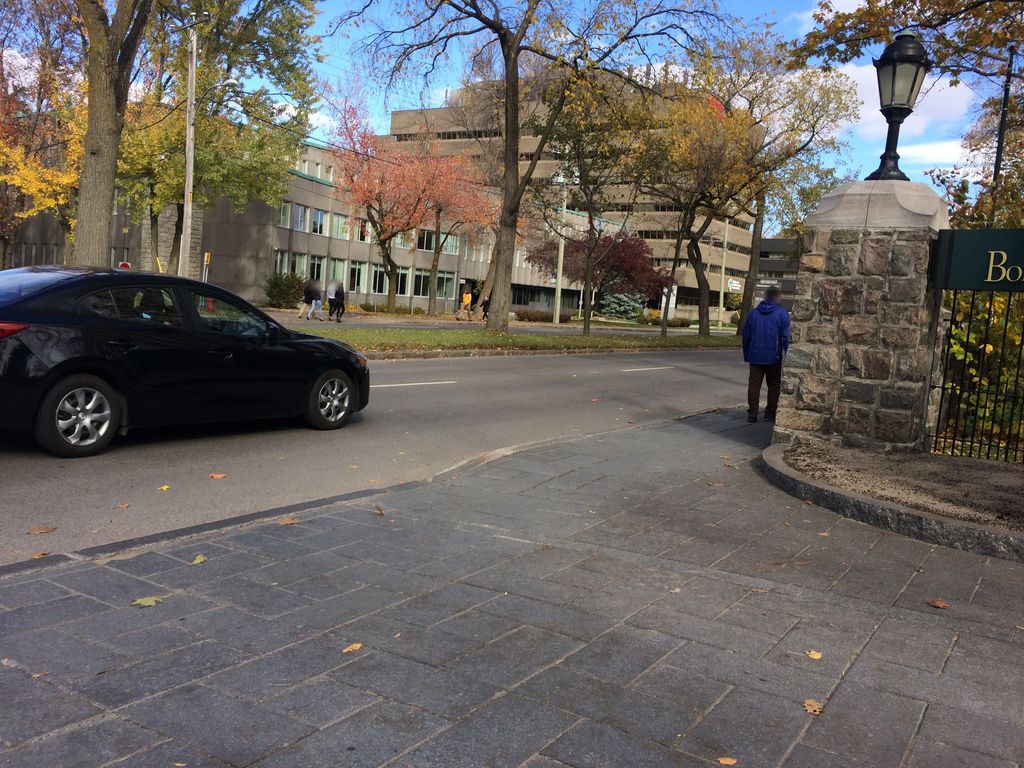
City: quebec_city